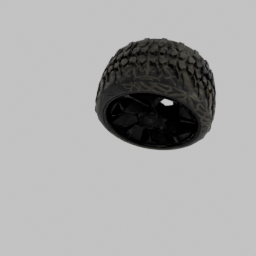
Label: mechanical